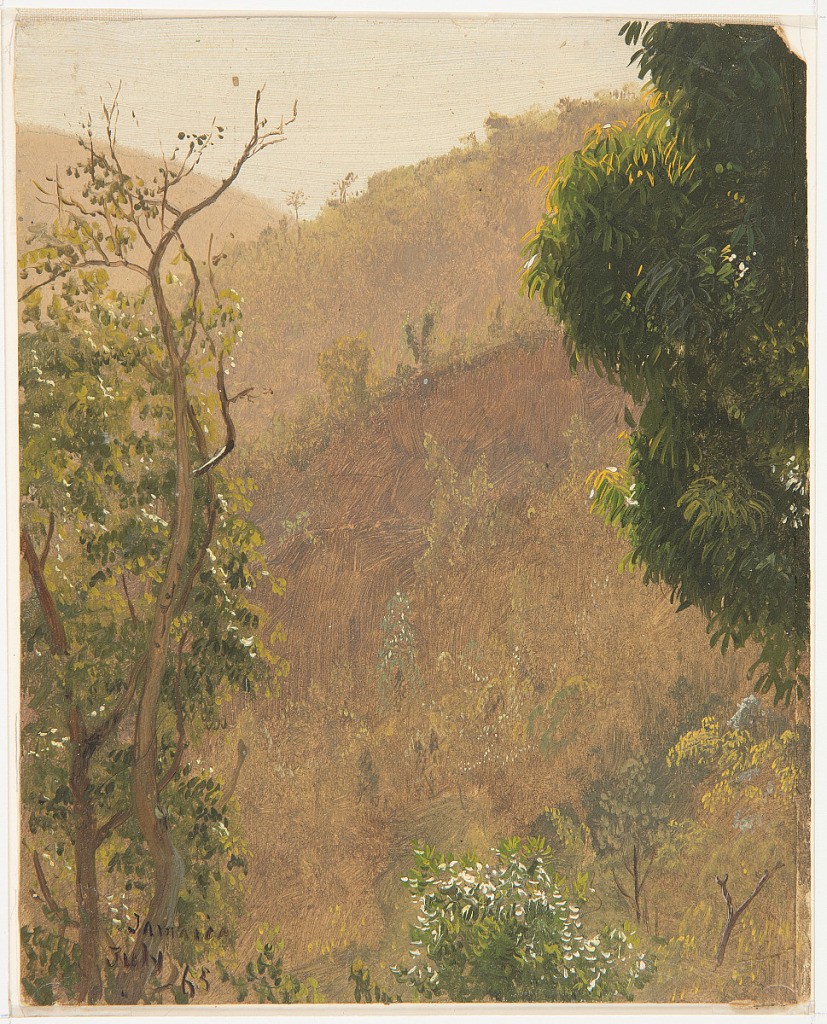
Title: Hillsides, Jamaica
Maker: Frederic Edwin Church, American, 1826–1900
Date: July 1865
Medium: Brush and oil, graphite on paperboard
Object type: Drawing
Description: Landscape sketch showing view of mountainsides across a narrow valley in Jamaica. Below, and at left and right, trees and branches frame the scene, which is characterized by a hazy, golden light.